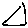
Label: triangle